Field crop: maize
Growth stage: 2
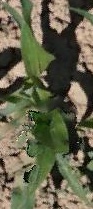
Species: maize